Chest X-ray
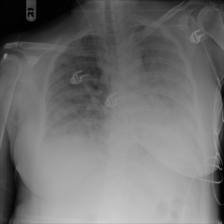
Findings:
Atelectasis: negative
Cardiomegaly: negative
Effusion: negative
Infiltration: positive
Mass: negative
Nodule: negative
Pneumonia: negative
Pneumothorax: negative
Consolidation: negative
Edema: negative
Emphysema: negative
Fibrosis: negative
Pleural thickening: negative
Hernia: negative